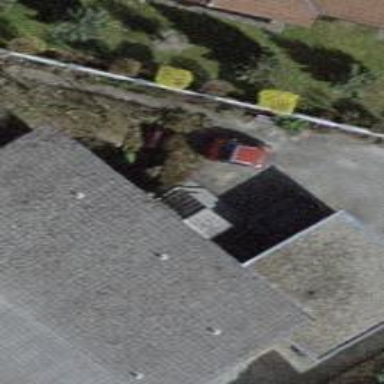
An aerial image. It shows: Garage building.